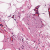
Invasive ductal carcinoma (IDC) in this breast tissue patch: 0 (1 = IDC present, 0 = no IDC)